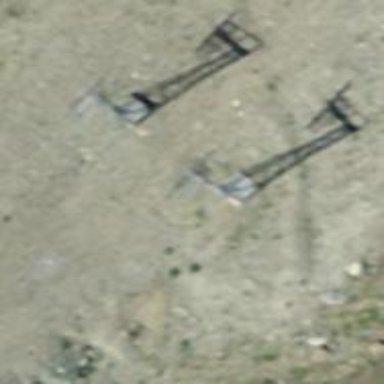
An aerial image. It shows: Pylon used for aerialway.